Question: '''
INSERT INTO 'stock' ('stock_id', 'product_attributes', 'product_id', 'qty') VALUES
(43, '9,11', 2, 0),
(43, '9,12', 2, 10),
(44, '9,13', 2, 20),
(45, '10,11', 2, 0),
(46, '10,12', 2, 30),
(47, '10,13', 2, 50),
(48, '14,11', 2, 0),
(49, '14,12', 2, 0),
(50, '14,13', 2, 0);
'''
I have a data table like this and a product column data is in substring format i.e. (9,11)
I have to list the products which have quantity zero on all occurrences.
'''
SELECT
product_attributes,
substring_index(product_attributes,',',-1) as one,
substring_index(product_attributes,',',1)as two
FROM
(SELECT *
FROM stock
ORDER BY substring_index(product_attributes,',',1) ASC,
substring_index(product_attributes,',',-1) ASC) AS ordered
WHERE
substring_index(product_attributes,',',1) NOT IN (
SELECT substring_index(product_attributes,',',1)as one FROM stock WHERE qty!='0')
GROUP BY one'
'''
I ran this query in database and got the correct output!

Now I want to display the column one, (comma) column two ... i.e. (14,11)
'''
mysql_select_db('fly_stock');
// run query
$q = mysql_query('select product_attributes, substring_index(product_attributes,',',-1)as one,substring_index(product_attributes,',',1)as two from(SELECT * FROM stock order by substring_index(product_attributes,',',1)ASC, substring_index(product_attributes,',',-1)asc)as ordered where substring_index(product_attributes,',',1)not in (select substring_index(product_attributes,',',1)as one from stock where qty!='0')group by one');
//print the items
while($row = mysql_fetch_array($q)) {
echo $row['one'] . " " . $row['two'];
echo "<br>";
}
mysql_close($con);
?>
'''
Help me to edit the php code so that 14,11 is displayed in PHP page.
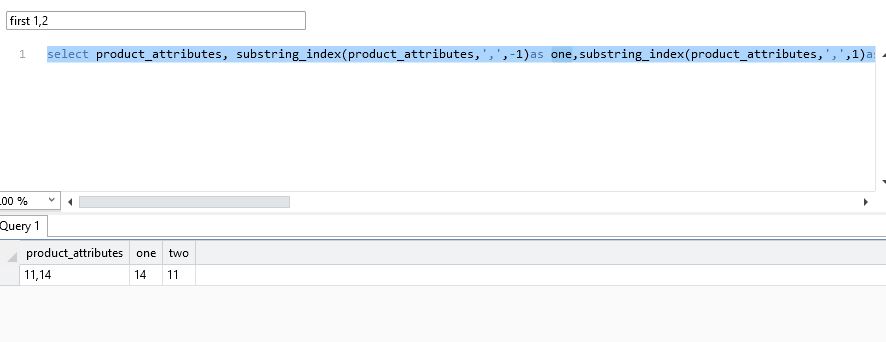
Answer: You're using <URL>
'''
//print the items
while($row = mysql_fetch_assoc($q)) {
echo $row['one'] . " " . $row['two'];
echo "<br>";
}
'''
On a side note, based on your php, your mysql_query() function is also likely producing an error since your query is in a string with single quotes and you have single quotes in your SQL that you're not escaping.